Field crop: maize
Growth stage: 2
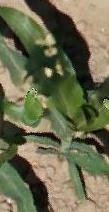
Species: maize